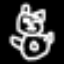
Label: line